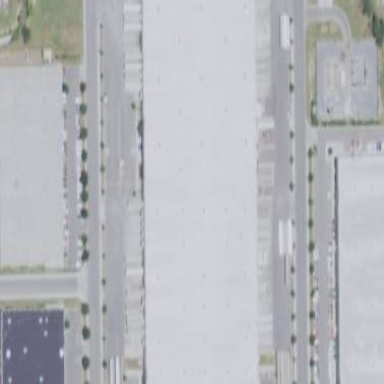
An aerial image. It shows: Industrial building.